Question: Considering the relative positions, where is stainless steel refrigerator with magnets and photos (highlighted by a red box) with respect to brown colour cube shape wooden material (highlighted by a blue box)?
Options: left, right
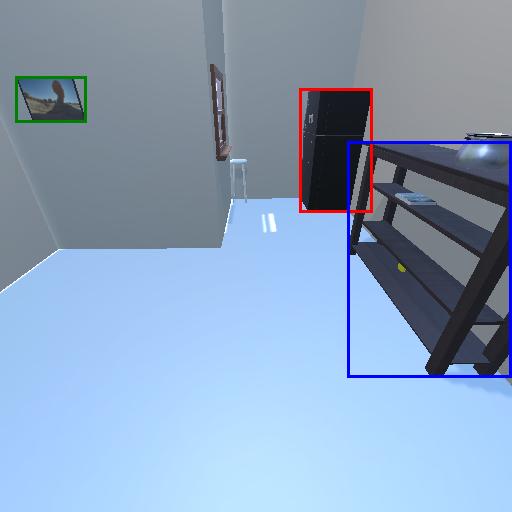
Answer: left